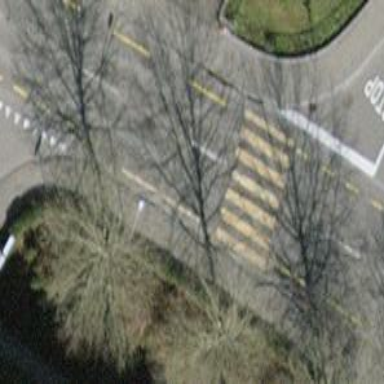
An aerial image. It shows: Uncontrolled crossing with island and markings on the road.